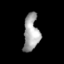
Tissue: skin
Cell type: Epithelial cells
Senescence score: 0.1952
Nuclear area (px): 566
Mean DAPI intensity: 161.403